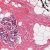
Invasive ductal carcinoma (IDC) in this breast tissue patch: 0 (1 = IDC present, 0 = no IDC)